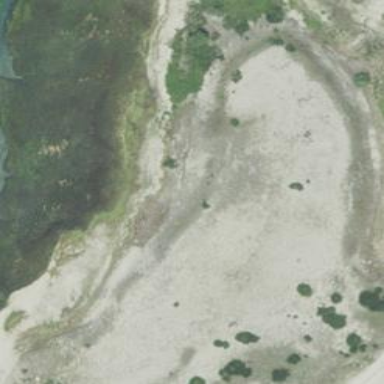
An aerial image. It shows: Sandy area in nature.